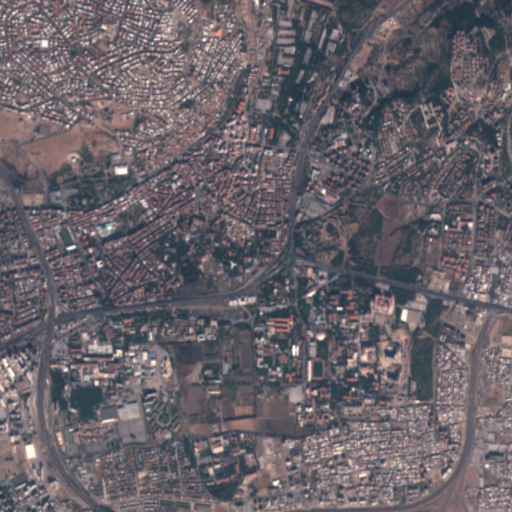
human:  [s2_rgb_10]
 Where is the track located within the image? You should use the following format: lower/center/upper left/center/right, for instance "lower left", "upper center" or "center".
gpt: The track is located in the lower center of the image.
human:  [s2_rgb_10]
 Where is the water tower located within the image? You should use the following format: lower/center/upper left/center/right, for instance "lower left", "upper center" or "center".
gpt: The water tower is located in the lower center of the image.
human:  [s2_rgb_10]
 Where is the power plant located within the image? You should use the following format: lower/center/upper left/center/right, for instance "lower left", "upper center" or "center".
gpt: There is no power plant in the image.